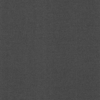
Label: dusty